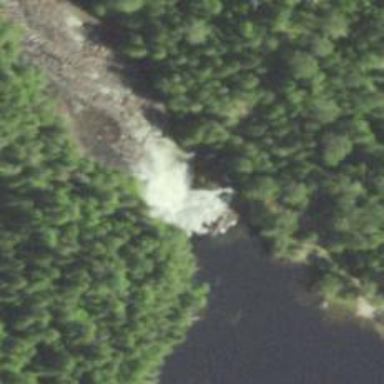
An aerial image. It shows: Beautiful waterfall.